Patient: sex M, age 43
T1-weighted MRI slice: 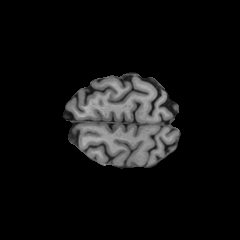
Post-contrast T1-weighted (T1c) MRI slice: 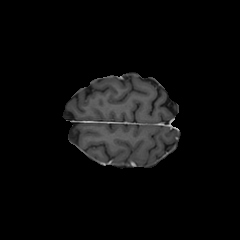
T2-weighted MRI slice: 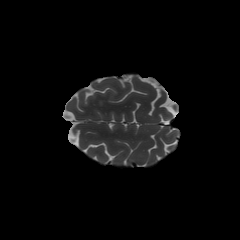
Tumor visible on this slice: no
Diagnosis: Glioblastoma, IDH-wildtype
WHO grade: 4